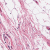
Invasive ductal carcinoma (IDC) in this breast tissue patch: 0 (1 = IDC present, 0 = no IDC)